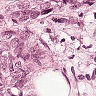
Metastatic tissue present: yes